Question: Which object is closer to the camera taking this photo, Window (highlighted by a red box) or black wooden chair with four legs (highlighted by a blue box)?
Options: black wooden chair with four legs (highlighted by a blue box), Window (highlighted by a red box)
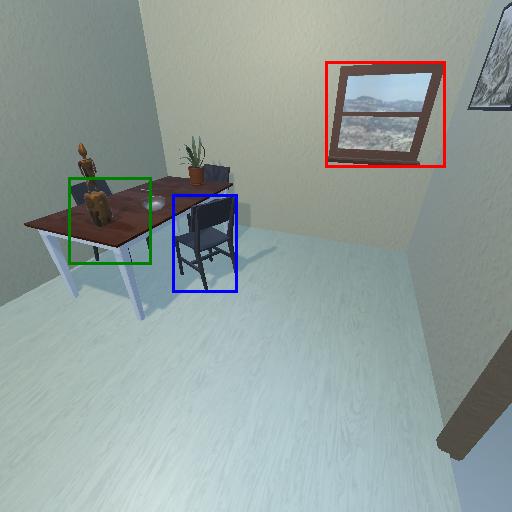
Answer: black wooden chair with four legs (highlighted by a blue box)